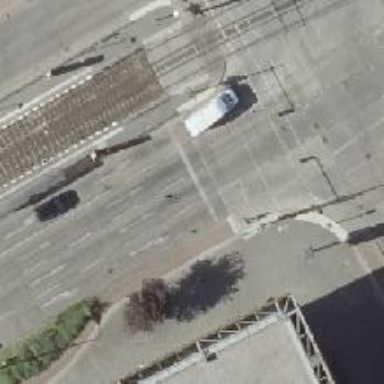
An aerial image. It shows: Road crossing with traffic signals.